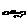
Label: bird